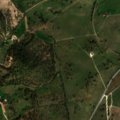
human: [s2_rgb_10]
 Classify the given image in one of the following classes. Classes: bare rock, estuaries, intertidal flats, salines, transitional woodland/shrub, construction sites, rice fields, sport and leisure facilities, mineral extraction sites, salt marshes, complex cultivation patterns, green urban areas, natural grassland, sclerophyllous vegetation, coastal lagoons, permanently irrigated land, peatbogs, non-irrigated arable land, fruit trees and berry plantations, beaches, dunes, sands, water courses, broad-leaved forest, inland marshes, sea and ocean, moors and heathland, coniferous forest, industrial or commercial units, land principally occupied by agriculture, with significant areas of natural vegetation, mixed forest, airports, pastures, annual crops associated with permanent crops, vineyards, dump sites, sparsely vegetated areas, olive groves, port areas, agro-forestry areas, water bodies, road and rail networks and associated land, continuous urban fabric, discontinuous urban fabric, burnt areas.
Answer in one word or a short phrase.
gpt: non-irrigated arable land, pastures, annual crops associated with permanent crops, broad-leaved forest